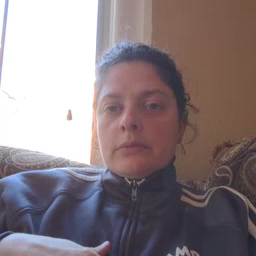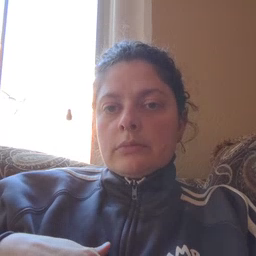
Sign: yucky